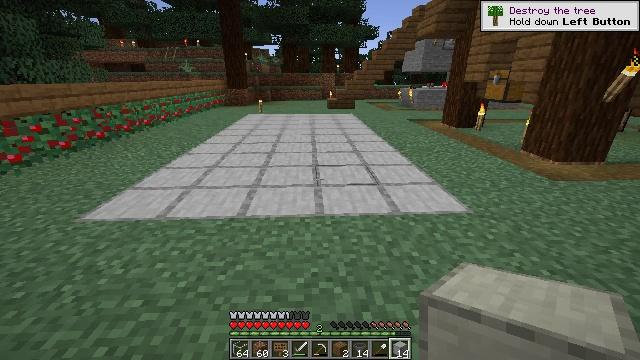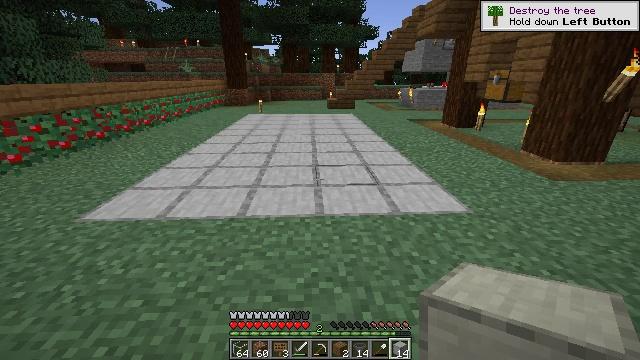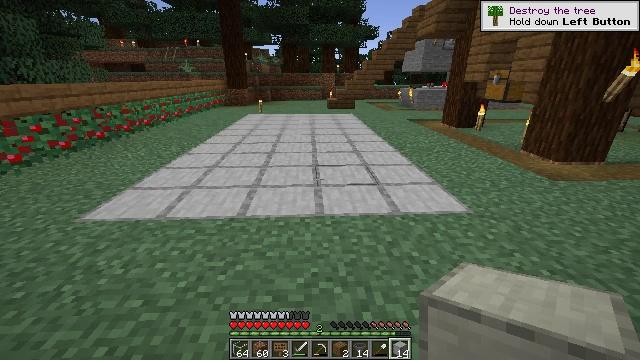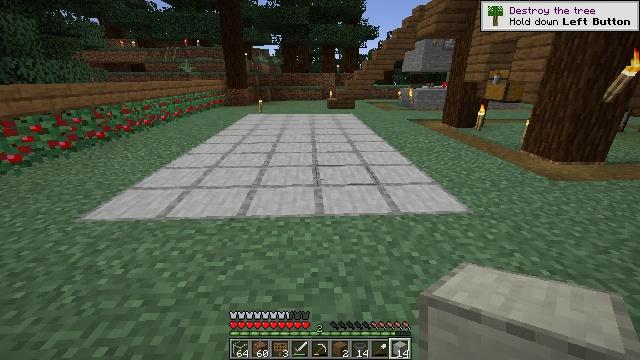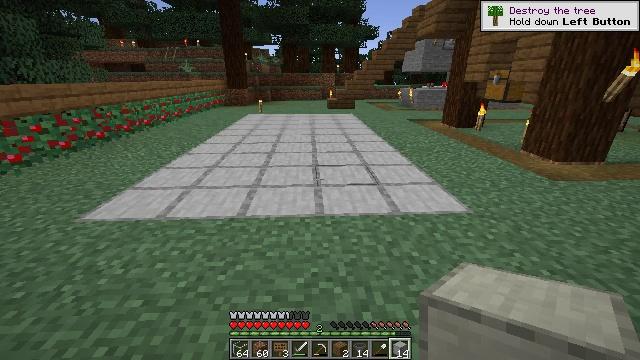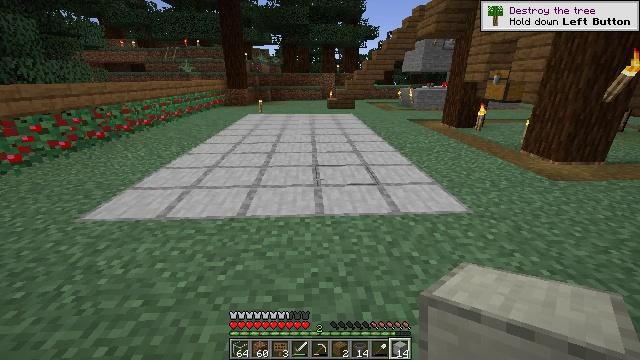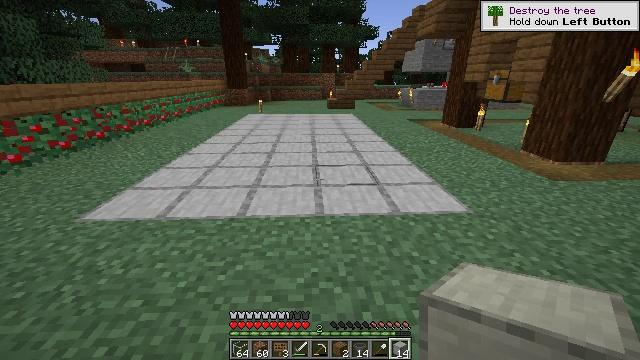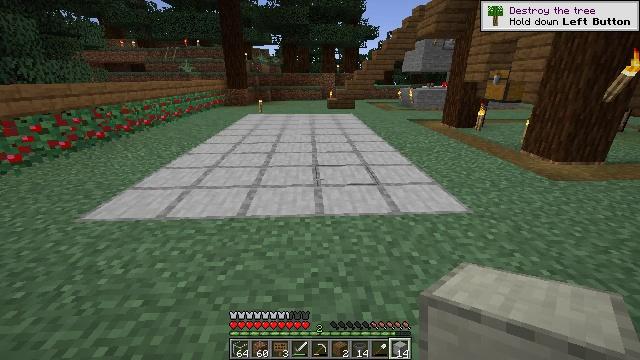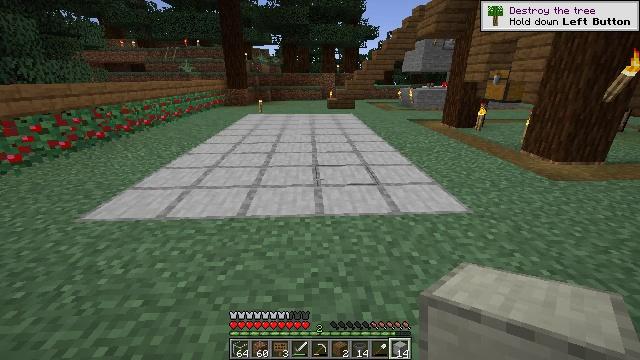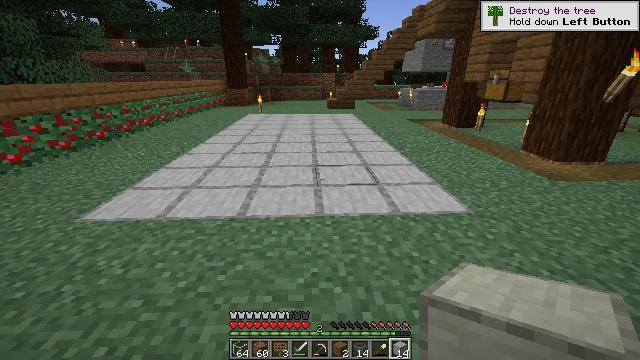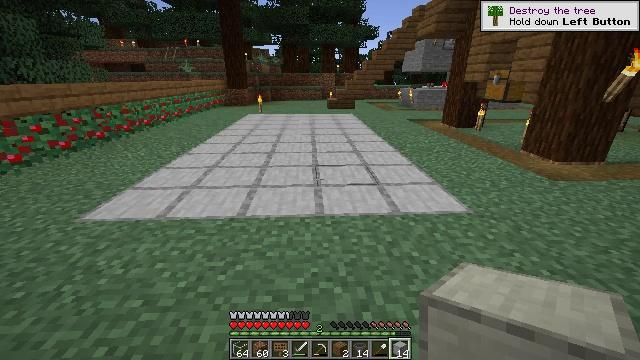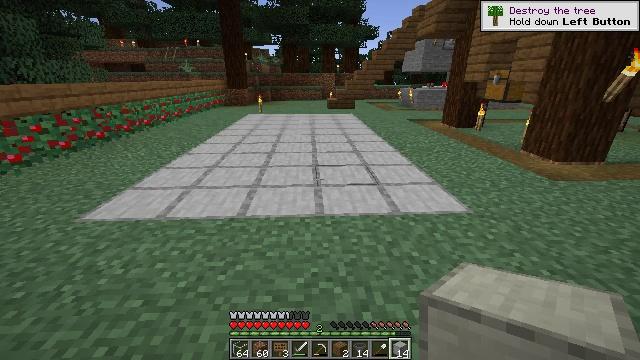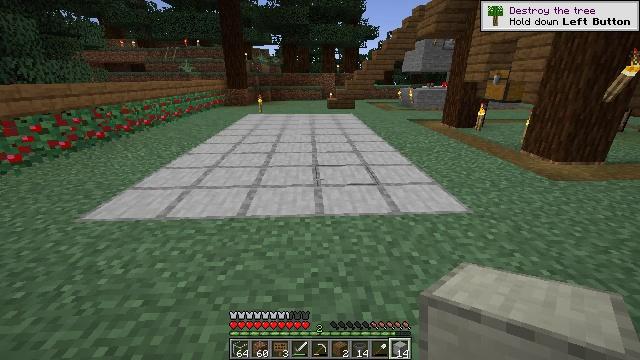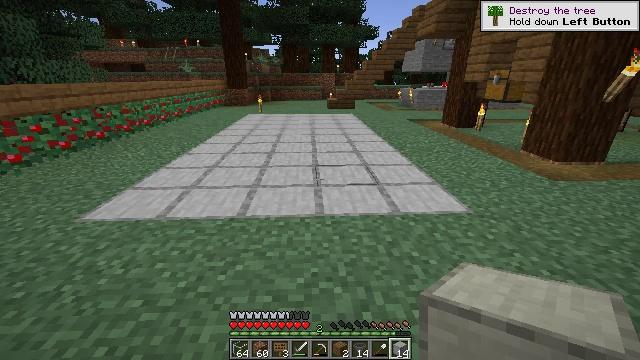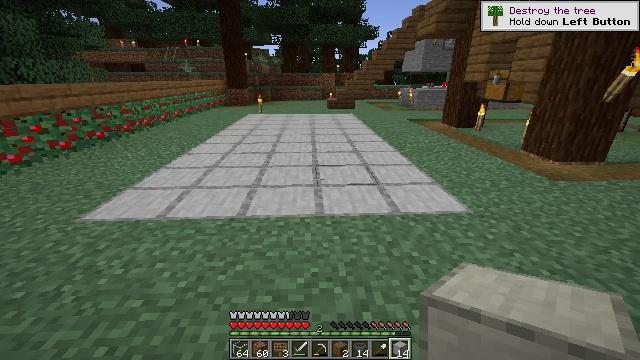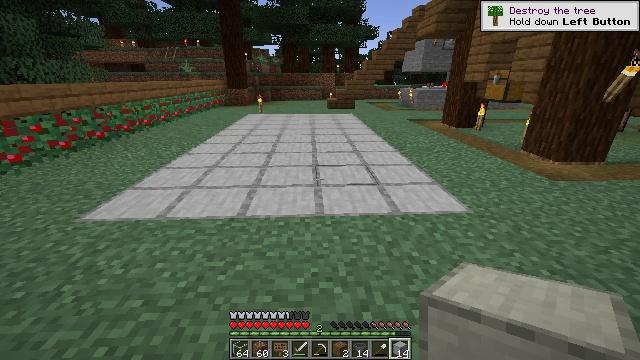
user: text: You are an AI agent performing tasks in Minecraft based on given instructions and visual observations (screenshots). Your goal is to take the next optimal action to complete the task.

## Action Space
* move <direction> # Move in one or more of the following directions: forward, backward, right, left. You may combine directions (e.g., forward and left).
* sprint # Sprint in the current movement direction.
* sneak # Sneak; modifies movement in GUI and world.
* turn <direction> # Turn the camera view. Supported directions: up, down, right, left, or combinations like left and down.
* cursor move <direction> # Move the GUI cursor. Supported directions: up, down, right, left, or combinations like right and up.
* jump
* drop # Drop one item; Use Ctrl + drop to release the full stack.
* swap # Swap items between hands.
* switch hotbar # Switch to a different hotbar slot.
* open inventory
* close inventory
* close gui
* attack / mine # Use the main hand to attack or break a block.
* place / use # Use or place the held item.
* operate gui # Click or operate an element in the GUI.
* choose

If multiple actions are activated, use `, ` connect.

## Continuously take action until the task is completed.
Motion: motion action
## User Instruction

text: Attack the smooth stone block to break it.
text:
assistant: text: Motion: no_op
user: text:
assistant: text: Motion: no_op
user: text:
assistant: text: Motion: no_op
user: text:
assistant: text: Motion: no_op
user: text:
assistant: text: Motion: no_op
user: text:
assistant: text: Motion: no_op
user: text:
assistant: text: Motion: no_op
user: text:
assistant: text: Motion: no_op
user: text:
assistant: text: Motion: no_op
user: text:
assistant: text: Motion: no_op
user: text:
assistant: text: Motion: no_op
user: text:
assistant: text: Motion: no_op
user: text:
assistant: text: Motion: no_op
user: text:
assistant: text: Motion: no_op
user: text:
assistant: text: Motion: no_op
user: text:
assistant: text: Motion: no_op
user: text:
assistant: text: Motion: no_op
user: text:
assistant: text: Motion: no_op
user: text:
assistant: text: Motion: no_op
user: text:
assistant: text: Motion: no_op
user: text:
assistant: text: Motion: no_op
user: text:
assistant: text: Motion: no_op
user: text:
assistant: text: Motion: no_op
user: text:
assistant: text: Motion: no_op
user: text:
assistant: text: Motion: no_op
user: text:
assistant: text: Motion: no_op
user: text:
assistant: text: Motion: no_op
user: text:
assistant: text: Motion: no_op
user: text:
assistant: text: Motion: no_op
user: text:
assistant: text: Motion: no_op